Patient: sex M, age 28
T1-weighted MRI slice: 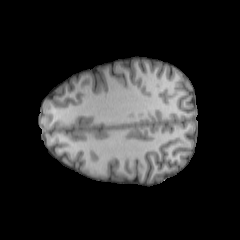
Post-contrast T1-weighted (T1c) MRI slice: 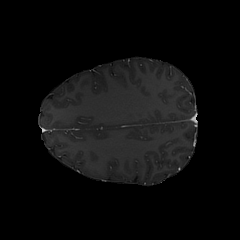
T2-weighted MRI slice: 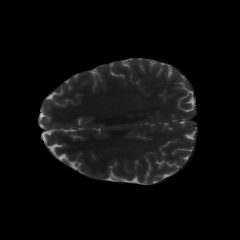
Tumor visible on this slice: no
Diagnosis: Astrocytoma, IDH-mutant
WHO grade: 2